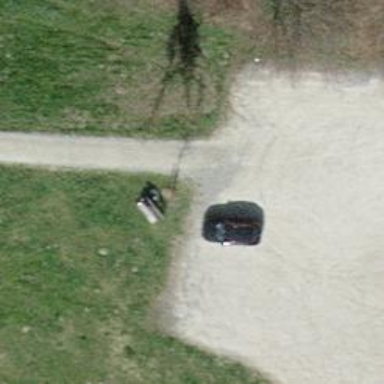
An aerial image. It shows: Brown bench in the vicinity.